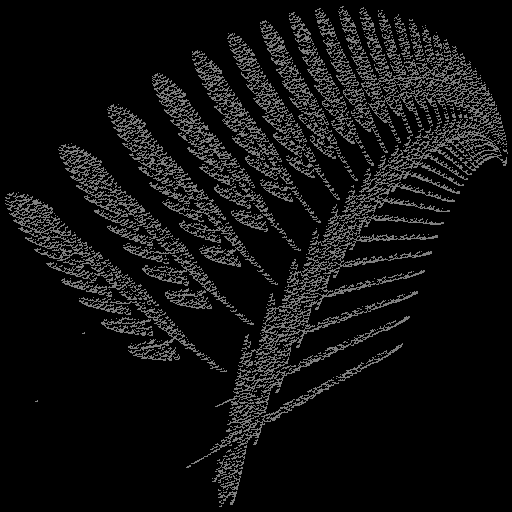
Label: newyorkfern